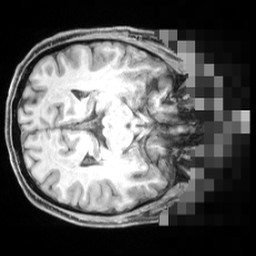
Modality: T1w
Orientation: axial
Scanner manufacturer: siemens
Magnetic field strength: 3 T
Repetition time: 2.55 s